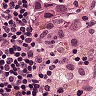
Metastatic tissue present: yes